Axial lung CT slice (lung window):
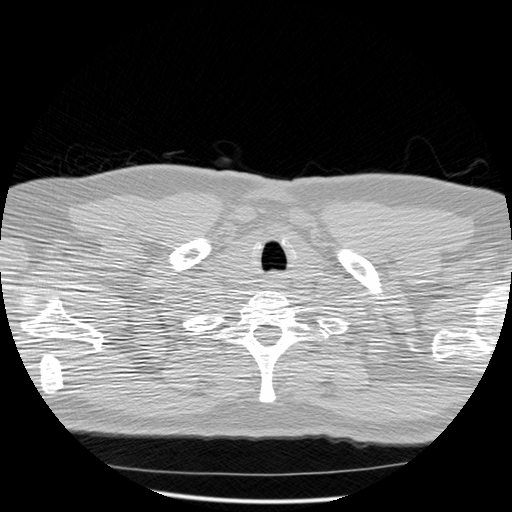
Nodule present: no